Question: I have a .NET 4.5 WinForm that checks for the existence of a certain file when the form loads. If the condition is met, I display the form in its entirety. If the file doesn't exist, I want to display a simple text message while hiding (setting the 'Visible' property to false) all the other components on the form.
My issue is that the 'Label' I want to display can only be positioned on top of a 'GroupBox'. Well, not but it is most aesthetically pleasing being in that location. If I set the visibility of the container to false then it hides the message as well.

Is there a way to "break out" the Label from the GroupBox?
Worst comes to worst, I will hide the indivial components within the GroupBox and live with the border that remains. I am just curious if there is a way to do this.
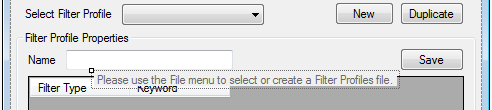
Answer: I found a solution using only the designer. ChrisF's answer got me thinking, and the correct method isn't to place the label behind the container, but rather to place the container on top of the label. This seems to be a quirk of the VS designer.
I created a new WinForm and added a label and a groupbox, without the two of them overlapping. Then:
1. Right-click the label and Send to Back, or alternatively right-click the container and Send to Front
2. Drag or resize the container to cover the label
And that's it... the label appears behind the container. I guess the designer correctly notes the z-index when both components have the same parent container, and placing the label on top of the groupbox changes its parent container.